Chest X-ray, AP view. Patient: 67 years old, sex F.
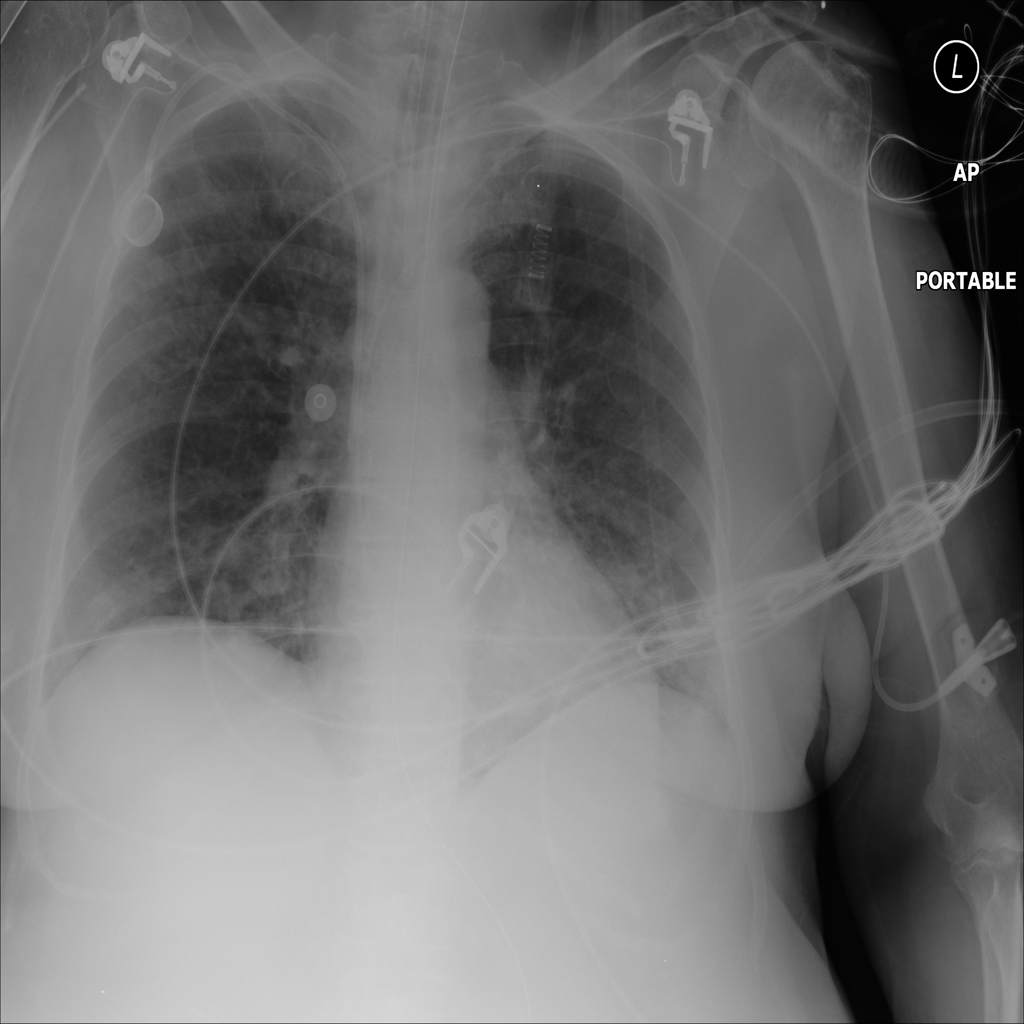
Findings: Nodule